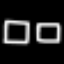
Label: square